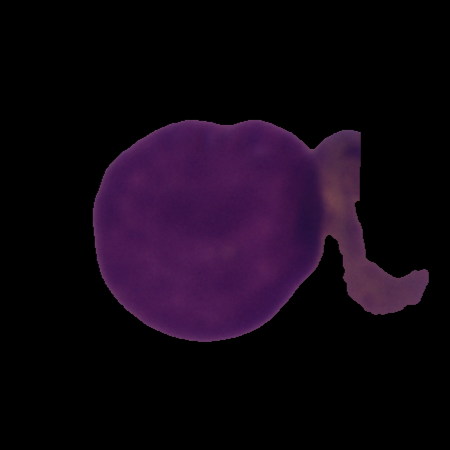
Label: cancer